Question: So, I have a class library that I know will be used by websites and I need to access the config settings. I added a reference to System.Configuration, but I cannot find ConfigurationManager in the class library. A couple of things, one when I added a reference to the System.Configuration, it shows up as "System.configuration" with a lower case 'c', which I thought was odd. Another thing, when I access System.Configuration, the closest thing to ConfigurationManager is "ConfigurationSettings". I viewed the properties of the reference in a web app that allows me to use ConfigurationManager and this class library and they both point to the exact same file. Do I need to do this another way?
Here is a SS of my reference to it:

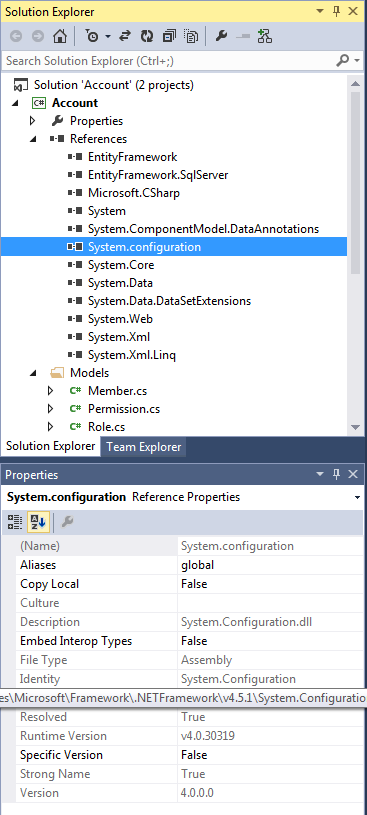
Answer: See <URL>
It lies in namespace and assembly . Make sure you go to Framework tab in Add references and select